Interaction volume radius: 5 \u00c5
Interaction volume height: 35 \u00c5
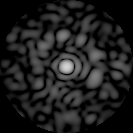
Disorder parameter: 0.8413